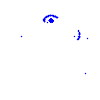
Particle: kaon